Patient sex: M
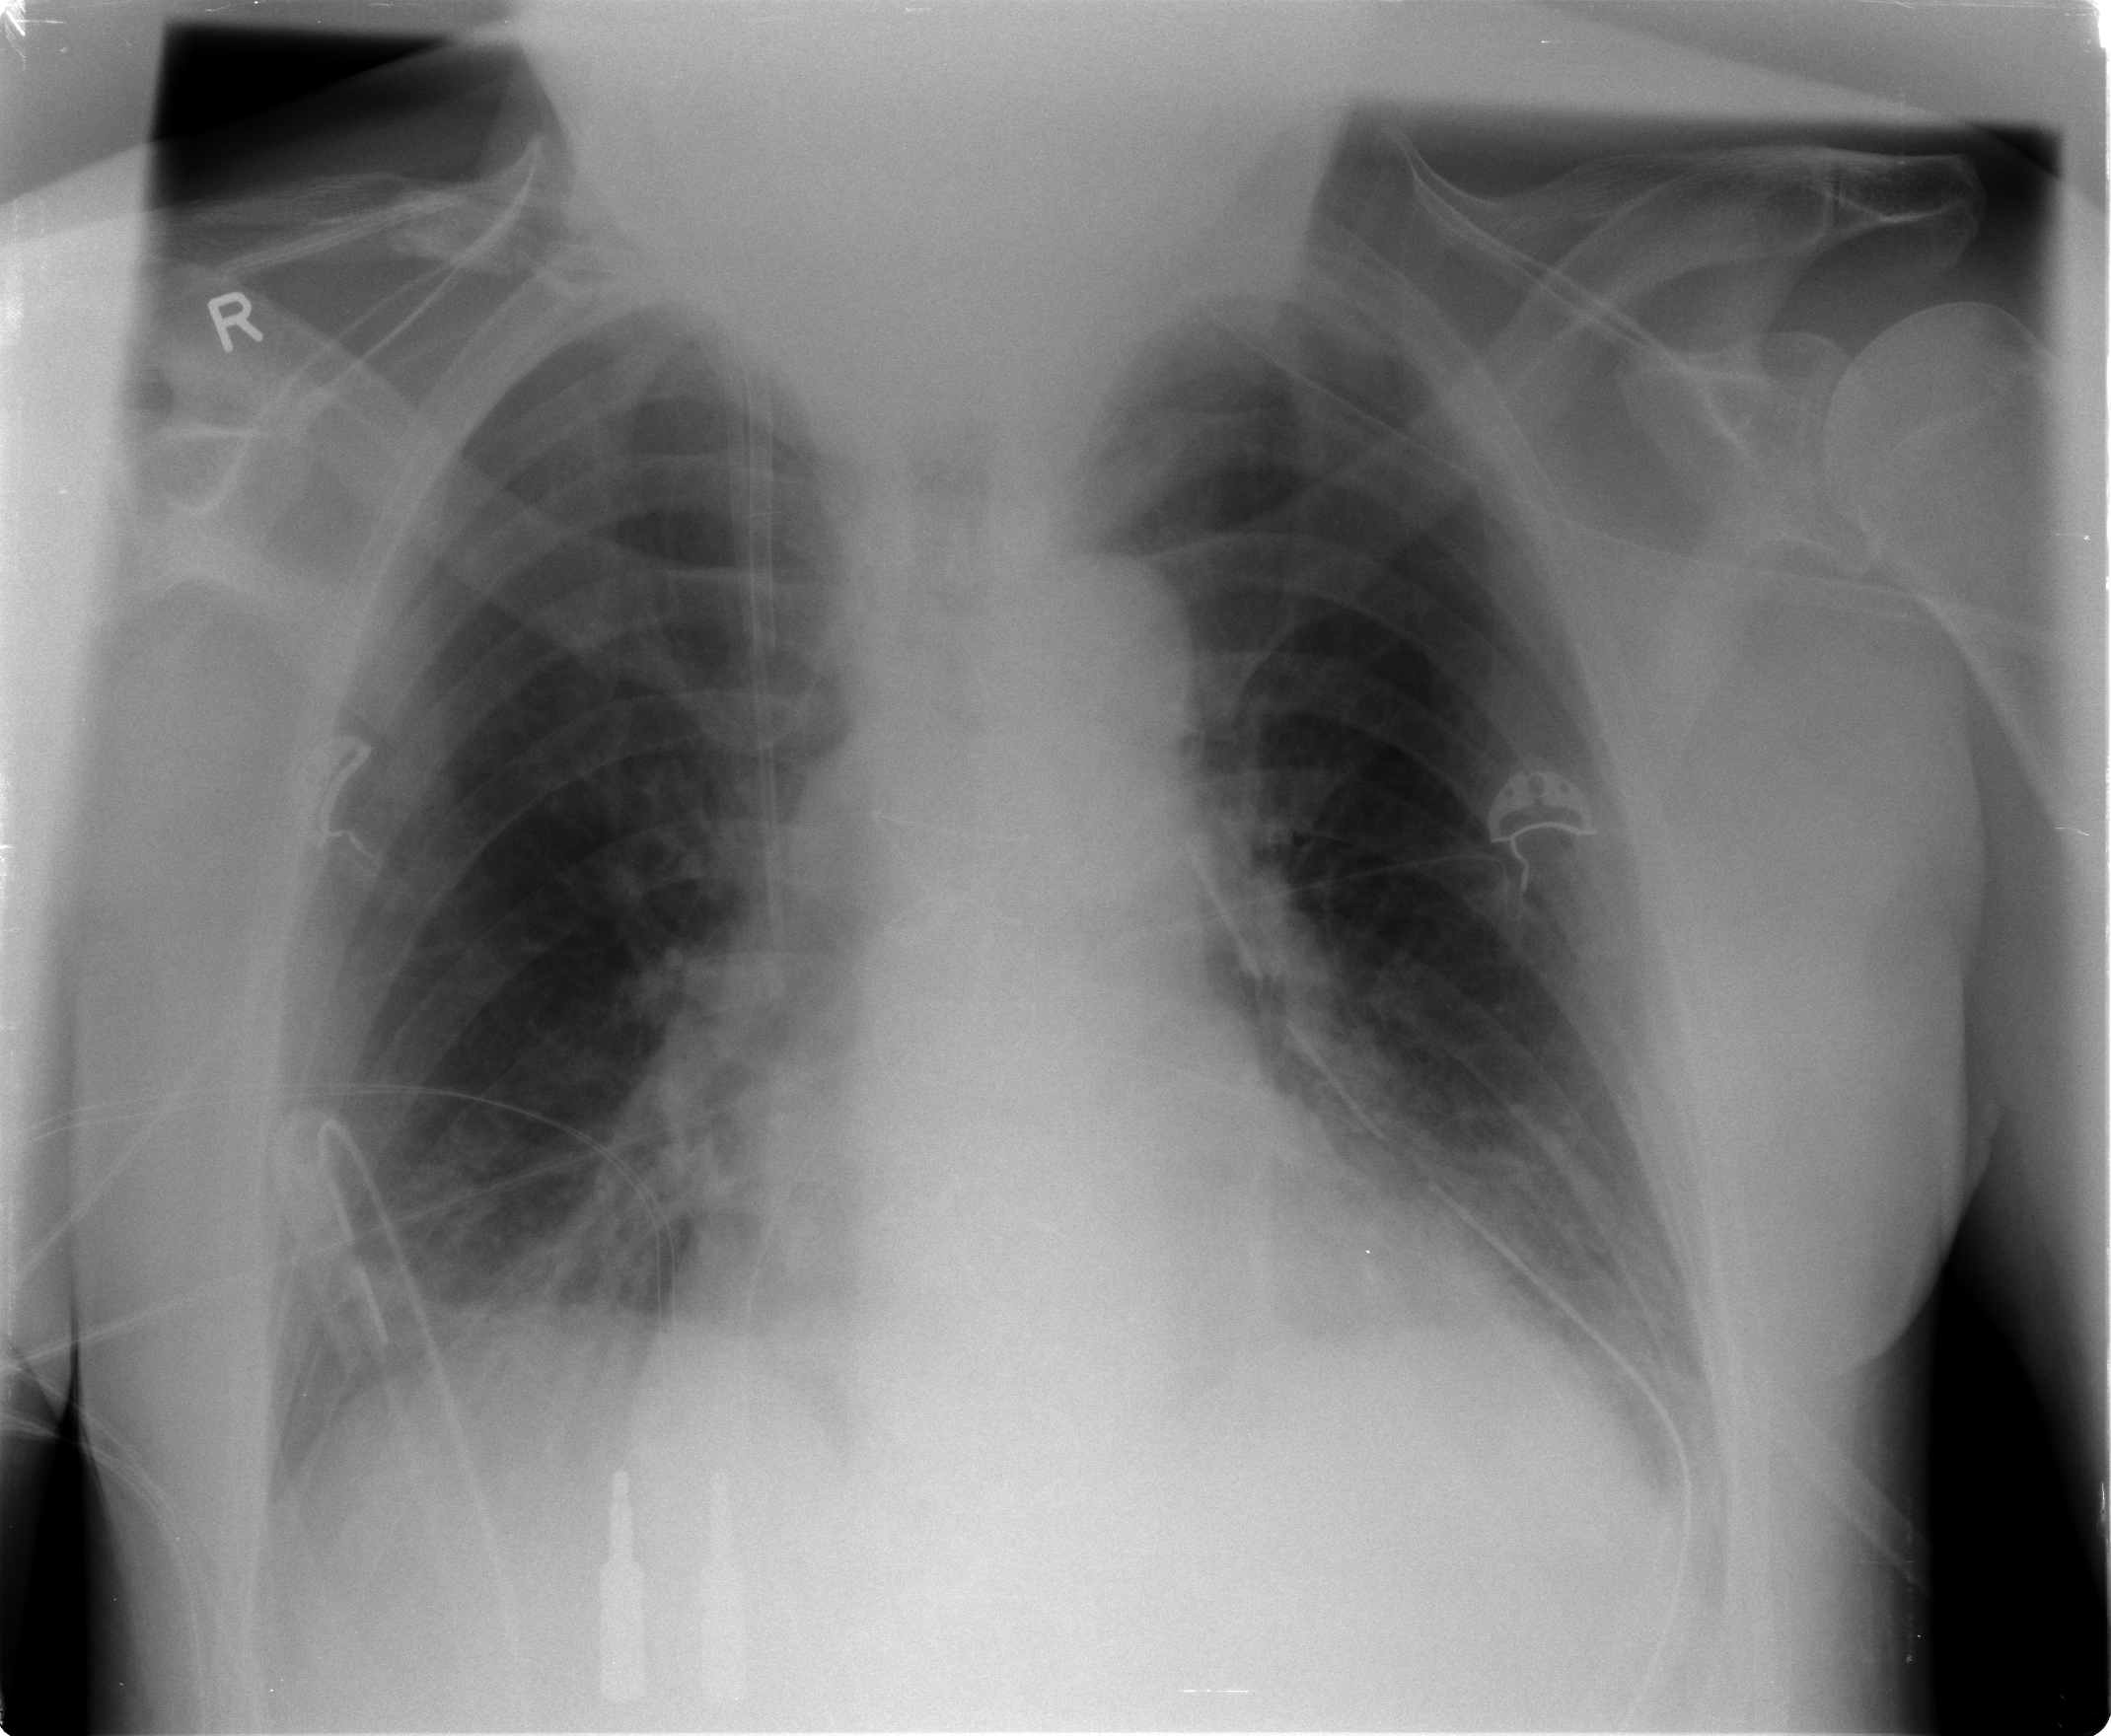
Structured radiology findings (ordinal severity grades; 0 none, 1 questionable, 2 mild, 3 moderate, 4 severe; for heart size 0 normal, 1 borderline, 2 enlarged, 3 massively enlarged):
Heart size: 0
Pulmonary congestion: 2
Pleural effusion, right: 0
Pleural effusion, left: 0
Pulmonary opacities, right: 2
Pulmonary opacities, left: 2
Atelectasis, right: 2
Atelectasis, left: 2